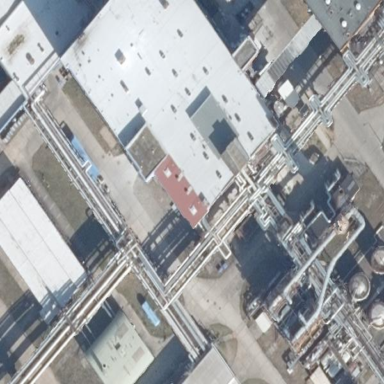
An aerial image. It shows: Industrial building with flat grey roof.